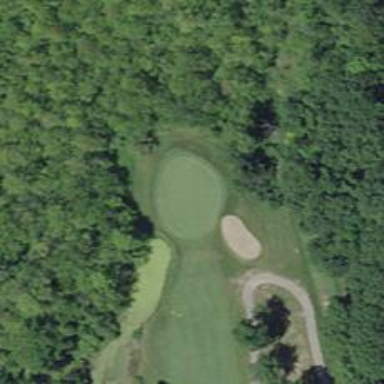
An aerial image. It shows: Golf hole.